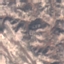
Label: HerbaceousVegetation